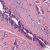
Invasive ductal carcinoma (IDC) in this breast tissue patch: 1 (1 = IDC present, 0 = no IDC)